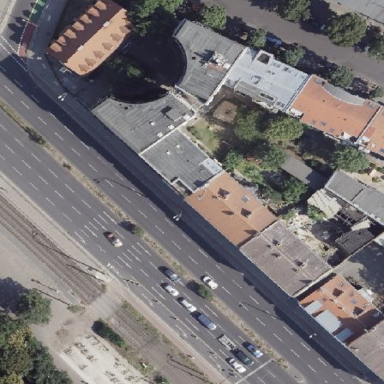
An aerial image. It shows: The building has flat roof and consists of apartments.